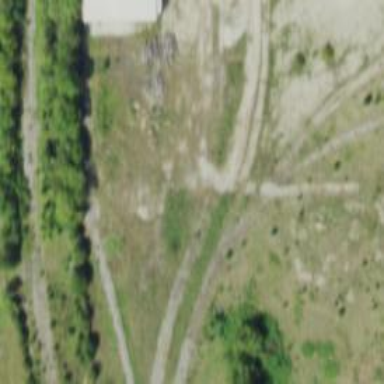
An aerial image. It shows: Disused railway spur line.